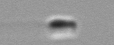
Label: flagellate_morphotype3